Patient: sex F, age 70
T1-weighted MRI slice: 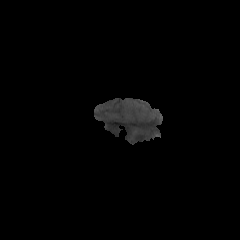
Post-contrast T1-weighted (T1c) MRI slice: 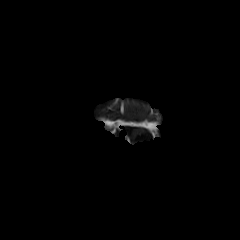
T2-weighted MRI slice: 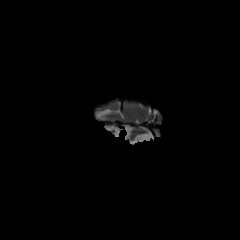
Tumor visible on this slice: no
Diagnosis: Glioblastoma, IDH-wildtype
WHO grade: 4